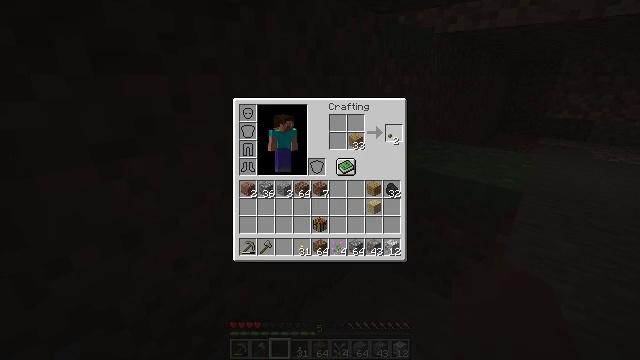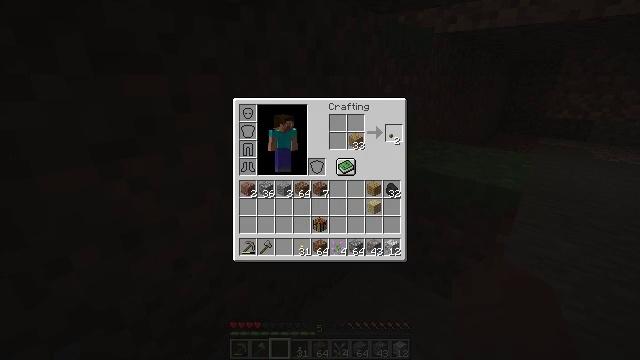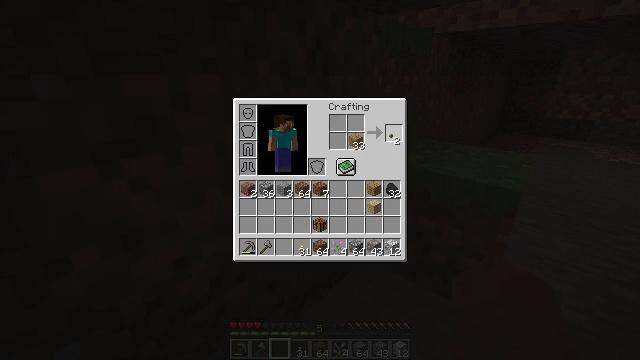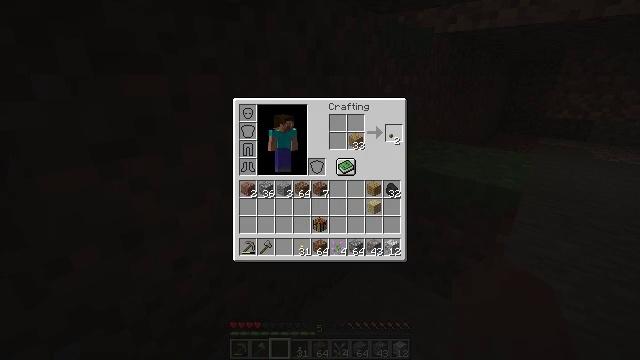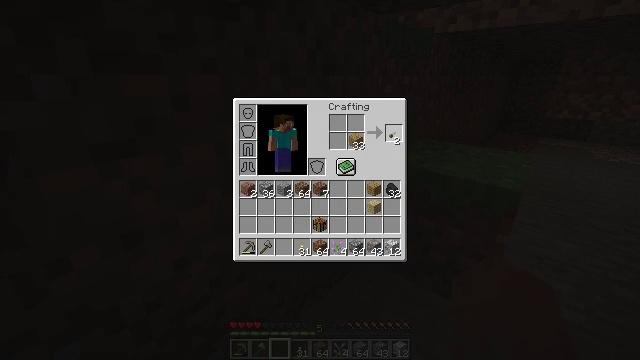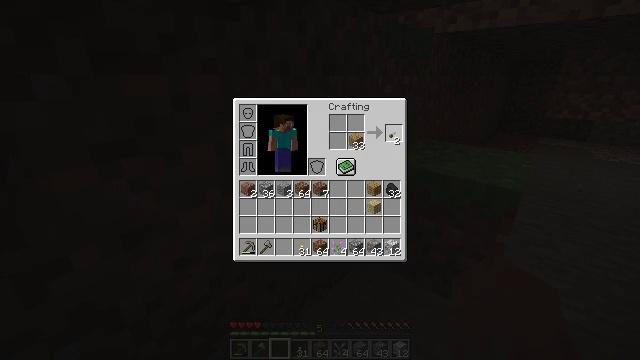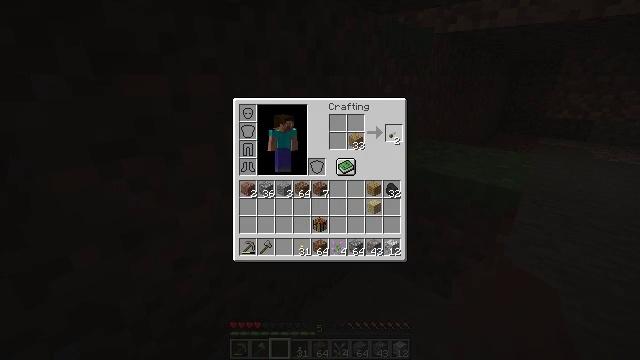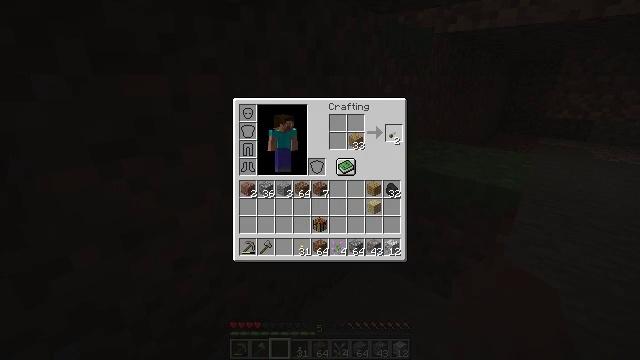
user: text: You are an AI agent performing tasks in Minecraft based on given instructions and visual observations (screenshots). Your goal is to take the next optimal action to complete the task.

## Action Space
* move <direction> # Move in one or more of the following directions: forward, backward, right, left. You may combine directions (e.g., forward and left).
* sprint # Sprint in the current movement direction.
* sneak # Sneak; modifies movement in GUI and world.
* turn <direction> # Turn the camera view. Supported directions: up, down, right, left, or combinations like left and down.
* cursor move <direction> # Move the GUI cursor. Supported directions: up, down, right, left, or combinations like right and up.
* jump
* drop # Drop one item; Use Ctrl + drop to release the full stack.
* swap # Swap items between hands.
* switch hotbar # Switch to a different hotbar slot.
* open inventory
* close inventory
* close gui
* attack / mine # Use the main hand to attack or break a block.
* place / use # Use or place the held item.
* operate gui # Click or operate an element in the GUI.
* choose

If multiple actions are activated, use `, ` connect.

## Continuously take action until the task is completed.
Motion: motion action
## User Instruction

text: Craft an oak button.
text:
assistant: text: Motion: operate gui
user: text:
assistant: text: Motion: operate gui
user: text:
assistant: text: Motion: no_op
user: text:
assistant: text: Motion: no_op
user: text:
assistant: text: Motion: no_op
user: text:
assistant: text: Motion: no_op
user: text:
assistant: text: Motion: no_op
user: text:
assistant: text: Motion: no_op